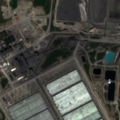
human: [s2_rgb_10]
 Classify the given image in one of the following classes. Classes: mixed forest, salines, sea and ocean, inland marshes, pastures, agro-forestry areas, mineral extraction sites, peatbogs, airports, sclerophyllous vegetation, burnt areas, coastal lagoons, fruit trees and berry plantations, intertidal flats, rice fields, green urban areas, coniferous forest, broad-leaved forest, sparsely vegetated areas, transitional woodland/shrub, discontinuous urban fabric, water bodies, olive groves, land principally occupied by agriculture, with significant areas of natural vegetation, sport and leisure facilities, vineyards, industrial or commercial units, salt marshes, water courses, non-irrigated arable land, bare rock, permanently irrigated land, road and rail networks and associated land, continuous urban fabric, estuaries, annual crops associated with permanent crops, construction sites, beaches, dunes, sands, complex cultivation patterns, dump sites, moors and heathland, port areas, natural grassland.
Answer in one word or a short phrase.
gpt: mineral extraction sites, dump sites, coniferous forest